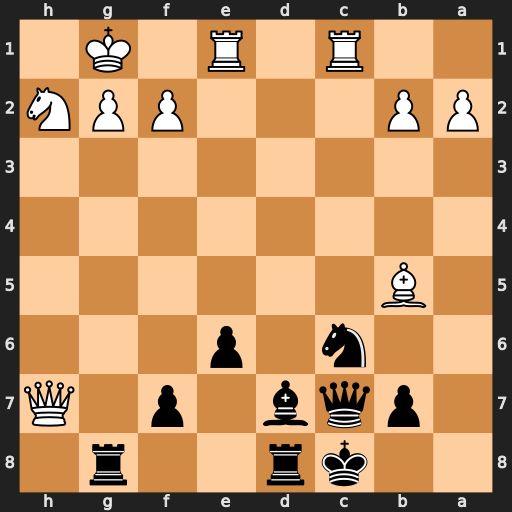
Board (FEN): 2kr2r1/1pqb1p1Q/2n1p3/1B6/8/8/PP3PPN/2R1R1K1
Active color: b
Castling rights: -
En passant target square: -
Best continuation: Rh8 Qxh8 Rxh8